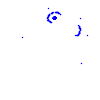
Particle: kaon